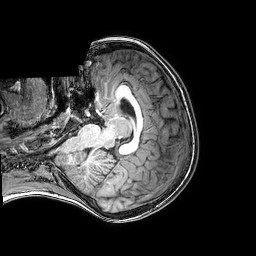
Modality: T1w
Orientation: axial
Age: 6
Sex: male
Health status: healthy